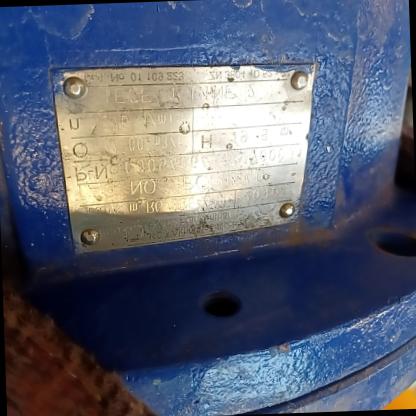
Klasa: tabliczka-znamionowa